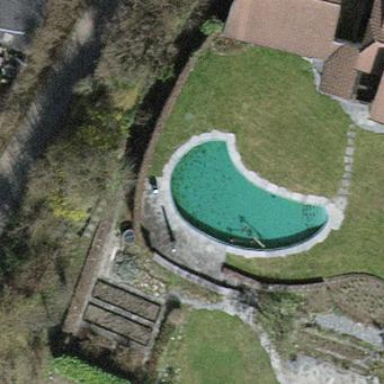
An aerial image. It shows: Swimming pool located in leisure land.